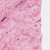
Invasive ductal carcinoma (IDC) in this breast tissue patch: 0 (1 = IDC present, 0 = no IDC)